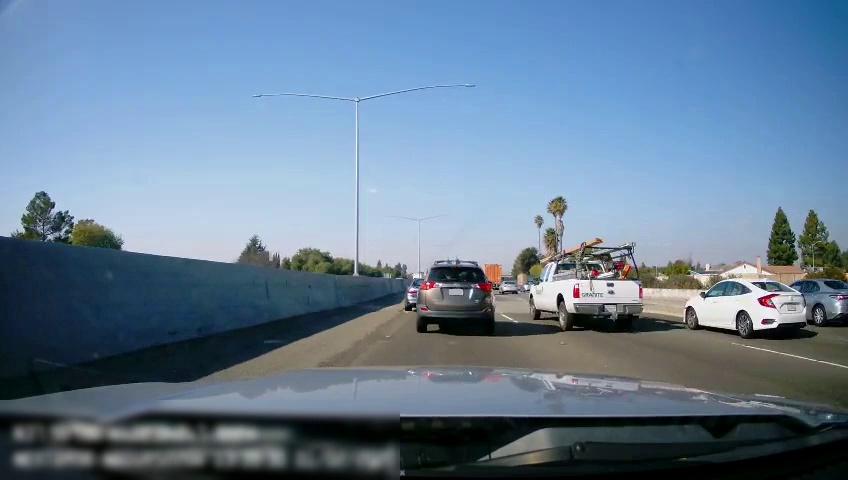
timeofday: Day
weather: Sunny
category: Drivable Space
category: Vehicles | Truck
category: Vehicles | Car
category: Vehicles | Car
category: Vehicles | Car
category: Vehicles | Car
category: Vehicles | Truck
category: Vehicles | Car
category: Vehicles | SUV
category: Lanes | Alternate Lane
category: Lanes | Alternate Lane
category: Lanes | Current Lane